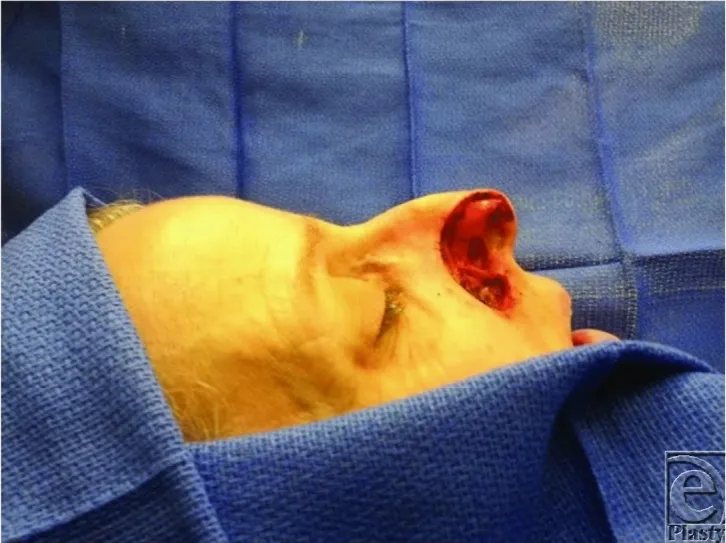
3-cm nasal wound after Mohs surgery for basal cell carcinoma of the right ala.
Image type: medical_photograph (other_medical_photograph)